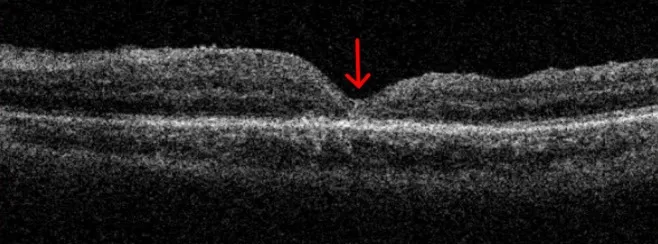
Anatomic closure of the MH (red arrow shows) was achieved after 4 weeks of the surgery. The BCVA was improved to 15/100.
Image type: ophthalmic_imaging (oct)